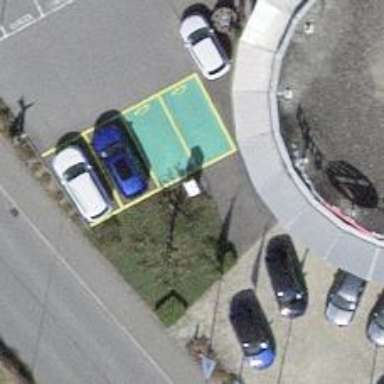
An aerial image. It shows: Charging station.